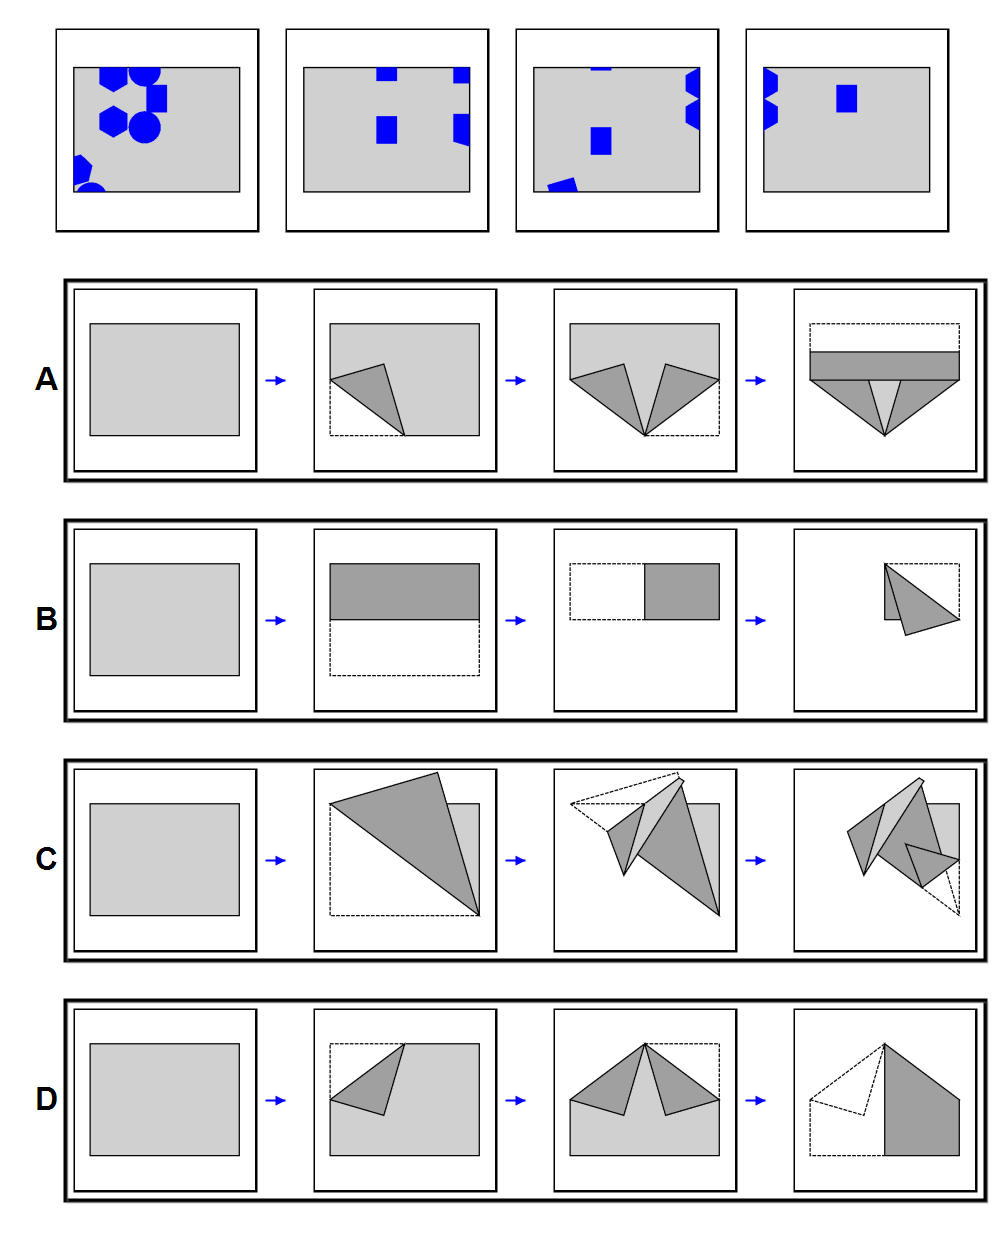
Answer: A